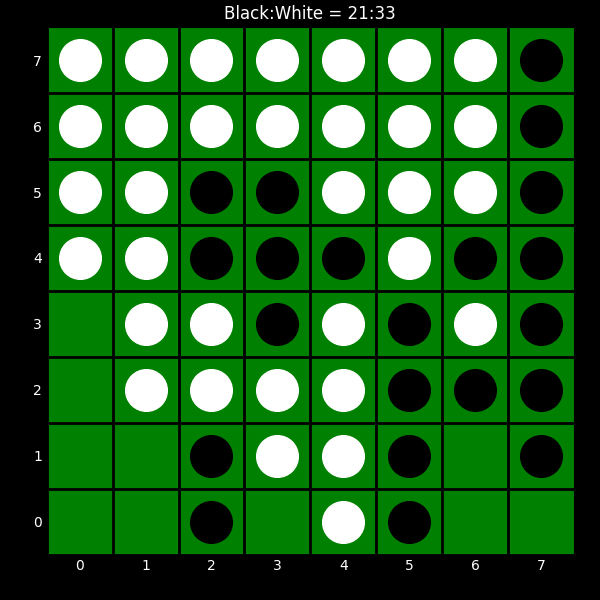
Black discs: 21
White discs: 33